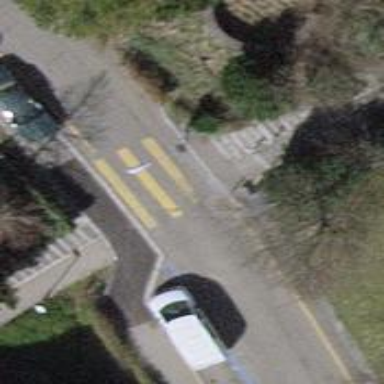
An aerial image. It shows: Uncontrolled zebra crossing on the road.